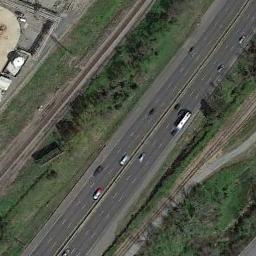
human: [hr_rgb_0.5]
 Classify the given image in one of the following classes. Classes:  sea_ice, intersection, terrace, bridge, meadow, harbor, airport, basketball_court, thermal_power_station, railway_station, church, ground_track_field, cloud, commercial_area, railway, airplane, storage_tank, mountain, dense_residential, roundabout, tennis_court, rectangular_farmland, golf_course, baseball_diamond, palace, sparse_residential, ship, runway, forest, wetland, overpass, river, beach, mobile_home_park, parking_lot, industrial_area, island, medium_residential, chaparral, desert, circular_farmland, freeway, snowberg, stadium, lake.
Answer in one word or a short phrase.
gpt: freeway